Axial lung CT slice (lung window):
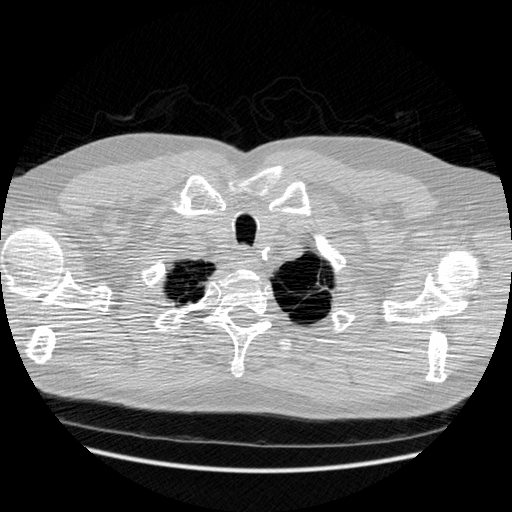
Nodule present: no